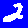
Digit: 2